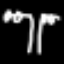
Label: palm tree